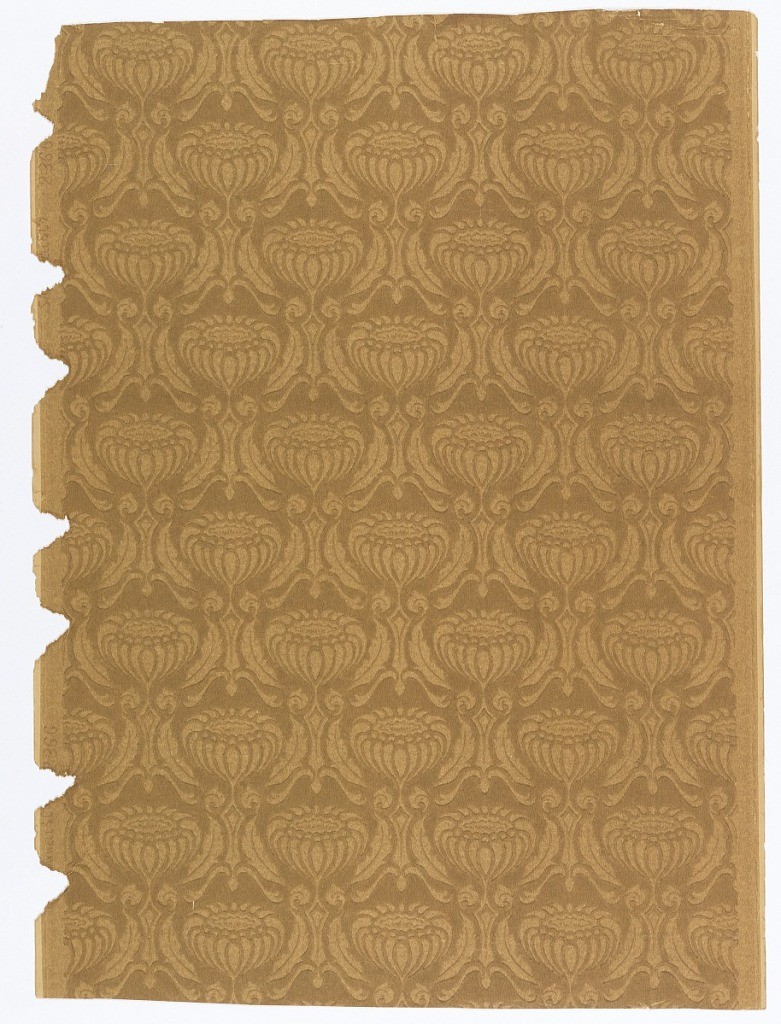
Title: Sidewall
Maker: Maxwell & Co., S.A., Chicago, Illinois, USA
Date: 1885–90
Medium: Machine-printed
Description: Rows of drop-repeating conventionalized flower forms surrounded by acanthus leaves with geometric stem; printed in light brown on brown ground.